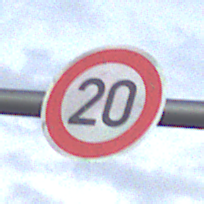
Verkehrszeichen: Geschwindigkeit20
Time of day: SunriseSunset
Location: Outdoor (Nature)
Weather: PartlyCloudy
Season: NotSpecified
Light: Natural